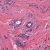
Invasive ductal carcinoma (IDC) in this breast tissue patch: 1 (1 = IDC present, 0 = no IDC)